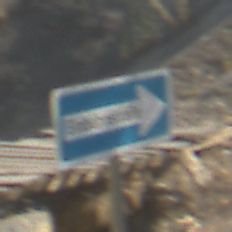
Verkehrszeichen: EinbahnstrasseRechtsweisend
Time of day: MorningAfternoon
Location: Outdoor (Nature)
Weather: PartlyCloudy
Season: NotSpecified
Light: Natural